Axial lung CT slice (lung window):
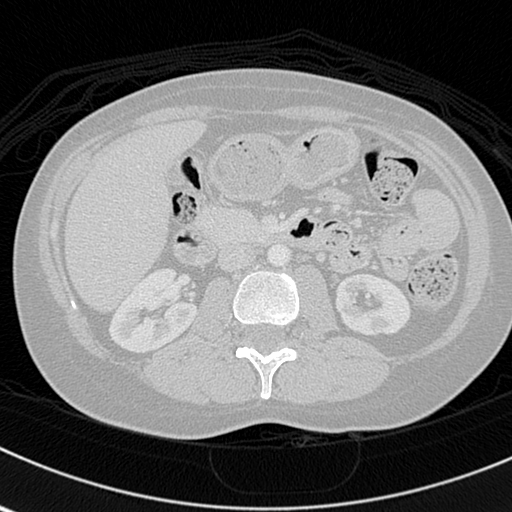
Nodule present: no